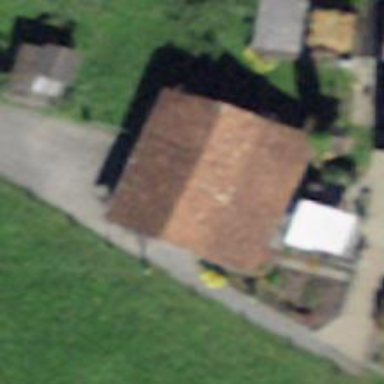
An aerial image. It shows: Garage.